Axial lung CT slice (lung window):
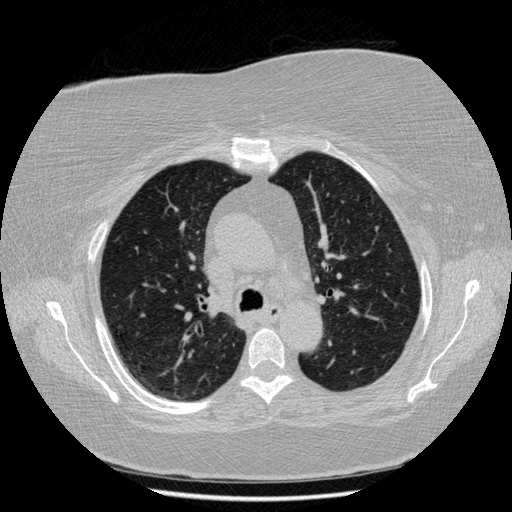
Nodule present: no